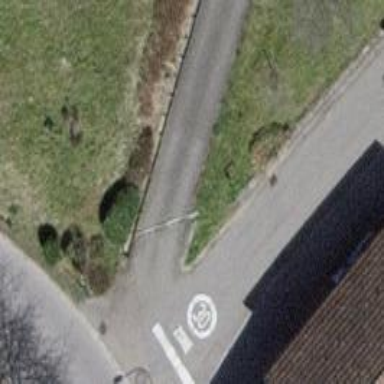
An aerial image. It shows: Residential road with asphalt surface and no sidewalk.